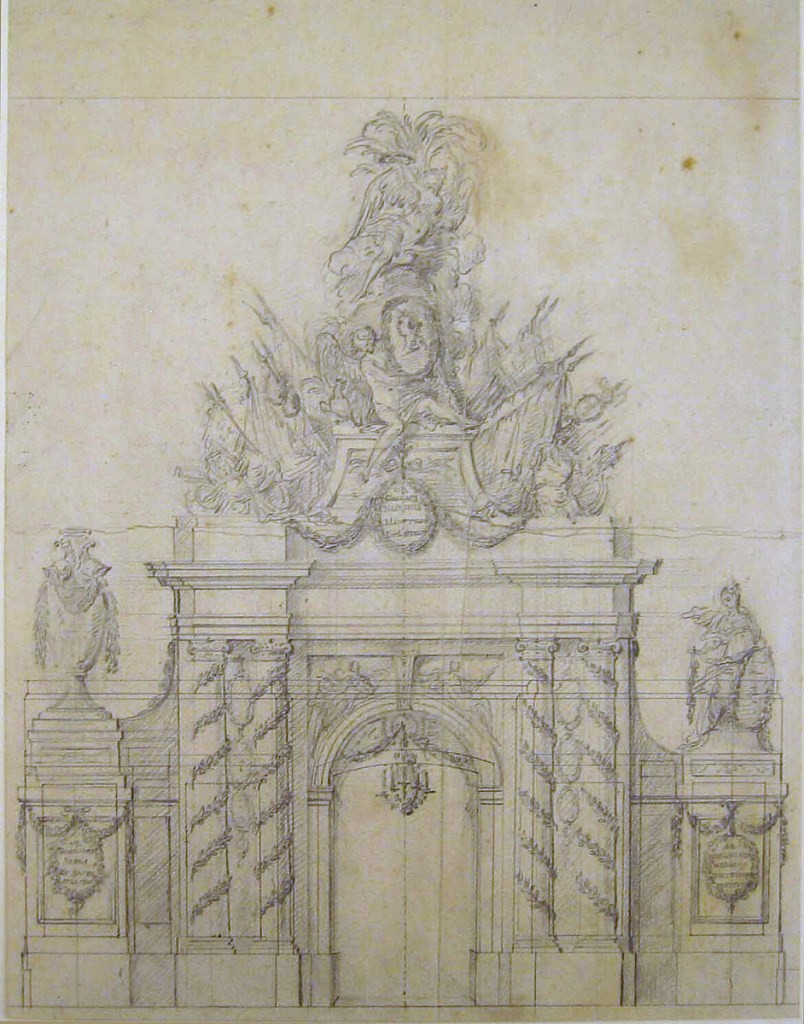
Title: Design for a painted decoration in honor of a French general who had been governor of a crown prince
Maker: Charles-Nicolas Cochin the younger, French, 1715–1790
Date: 1760–90
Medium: Pen and ink, black crayon on paper
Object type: Drawing
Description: A vase is suggested at left, showing helmets upon the shoulder.